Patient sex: M
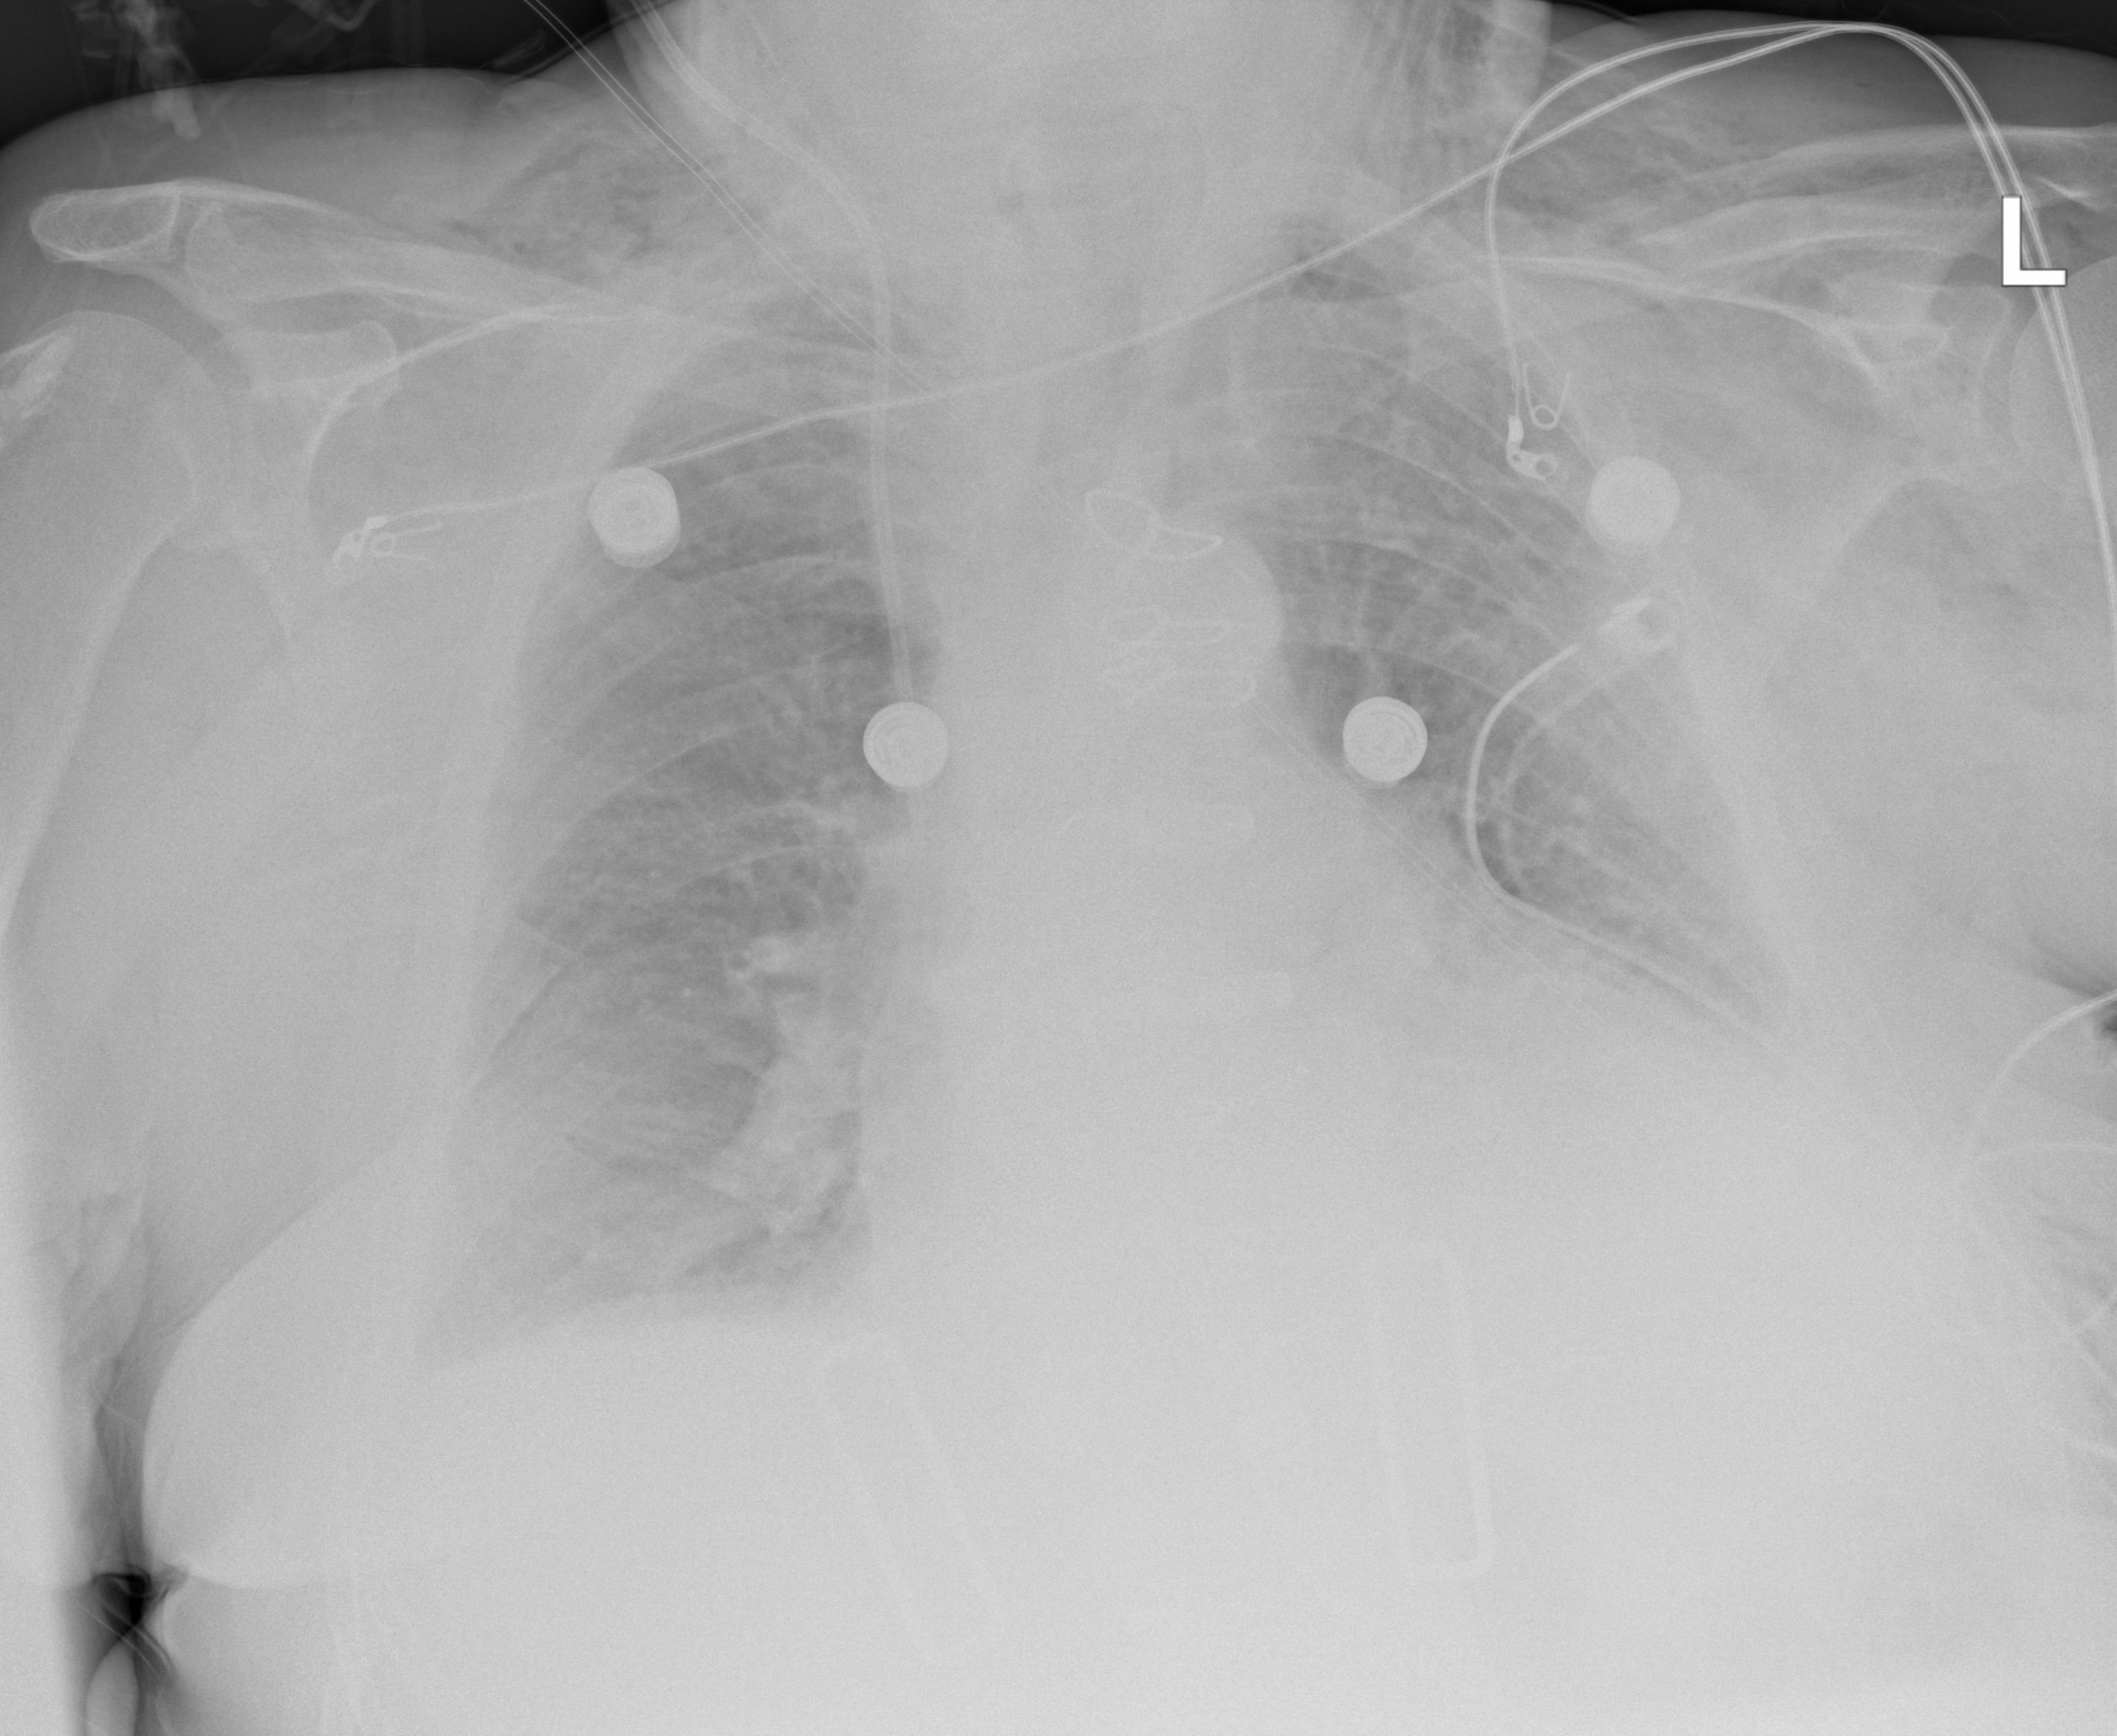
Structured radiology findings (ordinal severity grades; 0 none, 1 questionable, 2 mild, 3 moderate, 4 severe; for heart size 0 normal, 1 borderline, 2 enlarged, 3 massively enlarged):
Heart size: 2
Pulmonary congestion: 2
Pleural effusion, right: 2
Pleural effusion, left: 2
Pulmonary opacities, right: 2
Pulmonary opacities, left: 2
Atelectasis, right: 2
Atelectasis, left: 2